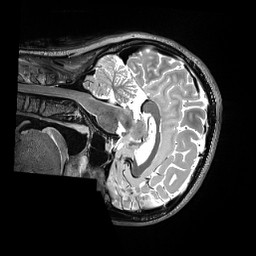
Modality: T2w
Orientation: sagittal
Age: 34
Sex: female
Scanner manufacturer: siemens
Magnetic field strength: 3 T
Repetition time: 3.2 s
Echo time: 0.563 s